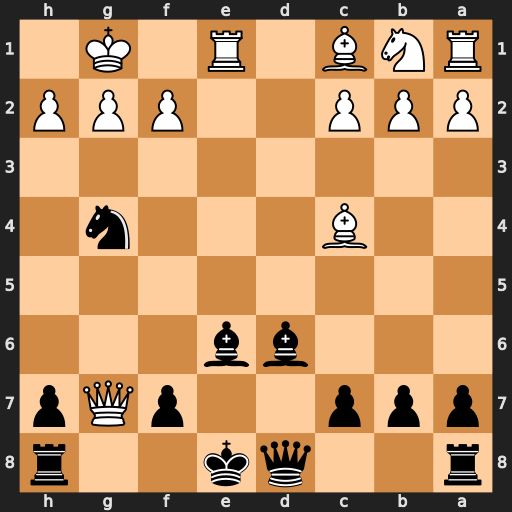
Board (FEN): r2qk2r/ppp2pQp/3bb3/8/2B3n1/8/PPP2PPP/RNB1R1K1
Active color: b
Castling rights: kq
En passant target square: -
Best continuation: Bxh2+ Kf1 Be5 Qxg4 Bxg4 Rxe5+ Be6